Interaction volume radius: 10 \u00c5
Interaction volume height: 45 \u00c5
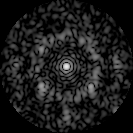
Disorder parameter: 0.6622